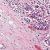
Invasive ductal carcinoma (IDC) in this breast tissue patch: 1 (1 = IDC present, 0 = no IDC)